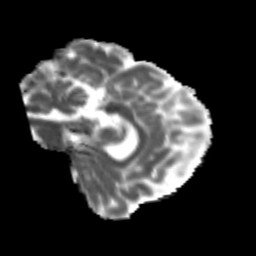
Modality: MD
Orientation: sagittal
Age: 25
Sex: male
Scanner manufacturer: siemens
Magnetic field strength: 3 T
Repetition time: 3.5 s
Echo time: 0.113 s